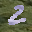
Label: 2